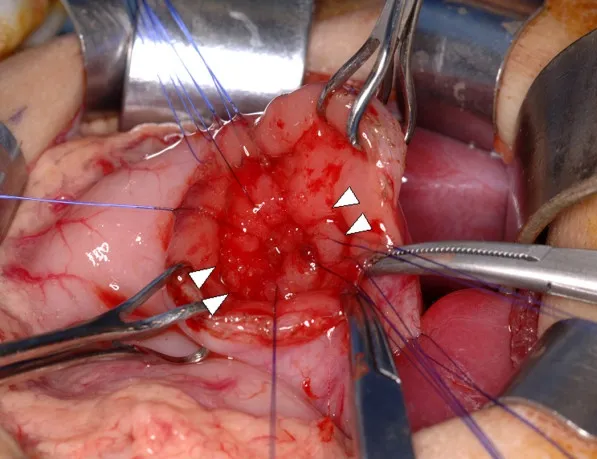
Our operative procedure. A mucosal incision was made circumferentially 5 mm proximal to the antral stricture (arrowheads: between inner and outer stay sutures) to allow the mucosa to be dissected free from underlying fibrotic scar tissue which was excised with great care not to perforate the gastric wall.
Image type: medical_photograph (other_medical_photograph)